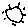
Label: sun